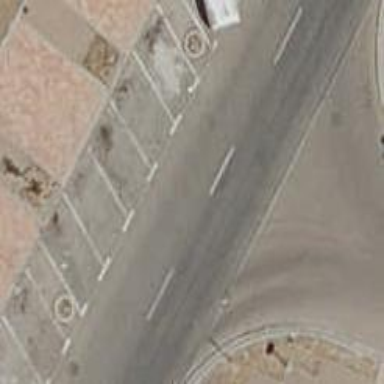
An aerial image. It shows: Parking aisle designated as service road.